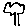
Label: tree